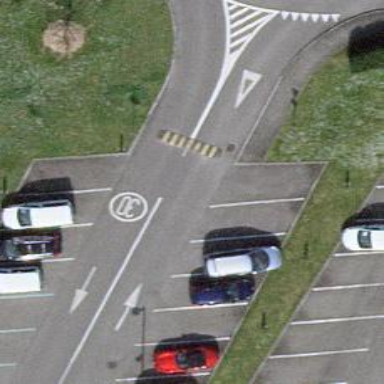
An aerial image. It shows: Bump for traffic calming.